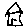
Label: house